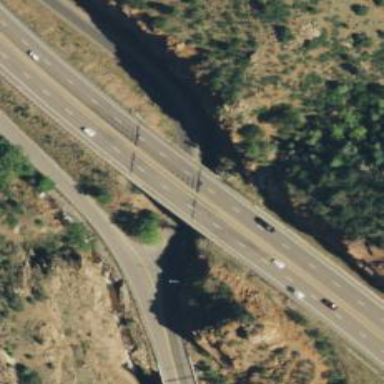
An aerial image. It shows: Trunk road bridge.